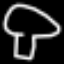
Label: mushroom